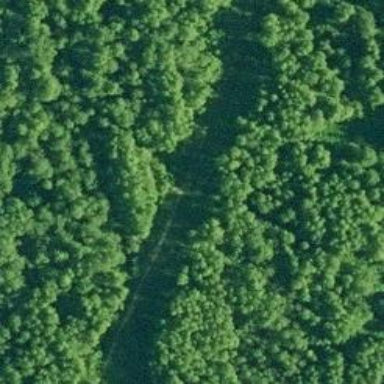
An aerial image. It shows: Path.